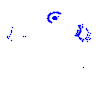
Particle: pion